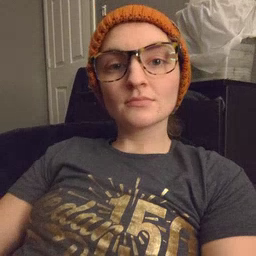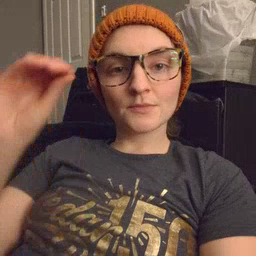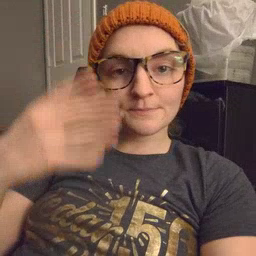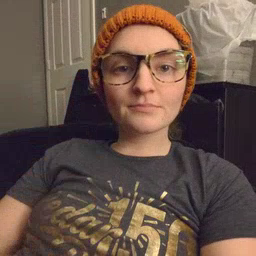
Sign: lamp